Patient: sex M, age 21
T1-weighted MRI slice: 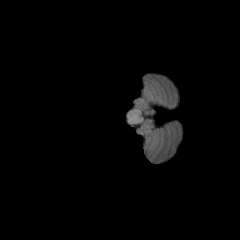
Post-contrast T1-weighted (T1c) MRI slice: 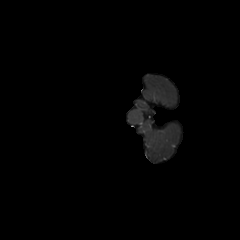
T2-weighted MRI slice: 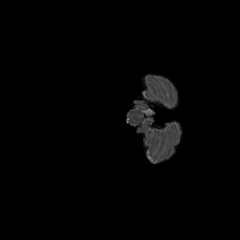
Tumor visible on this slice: no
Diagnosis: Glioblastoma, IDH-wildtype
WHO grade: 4